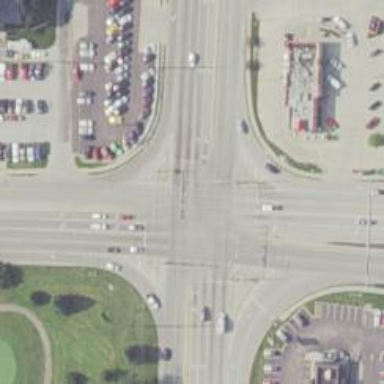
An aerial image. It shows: Crossing with marked lines on the road.